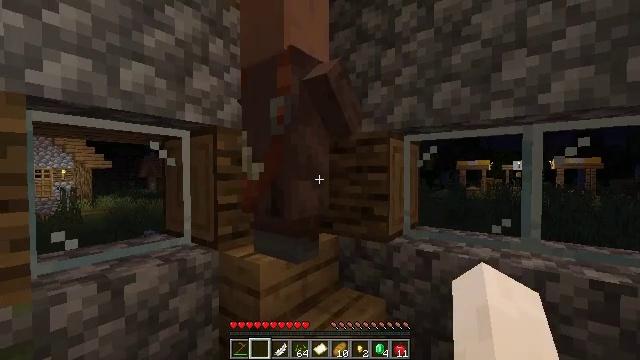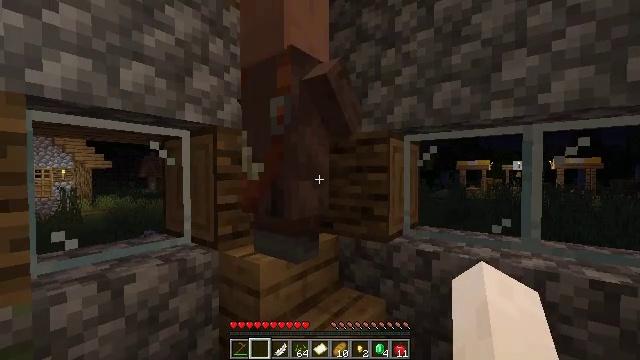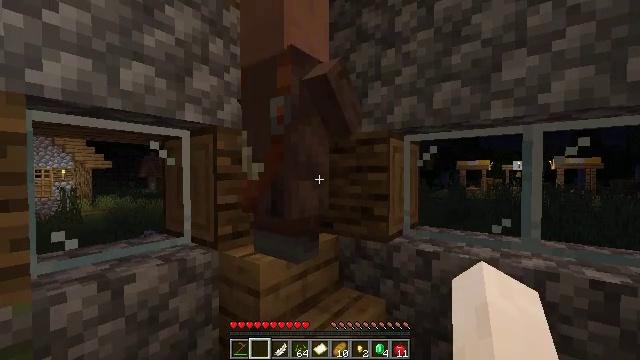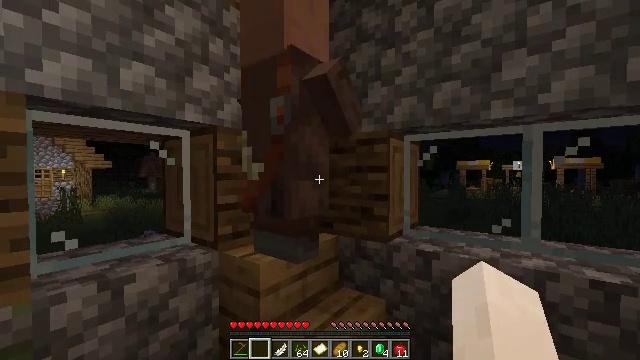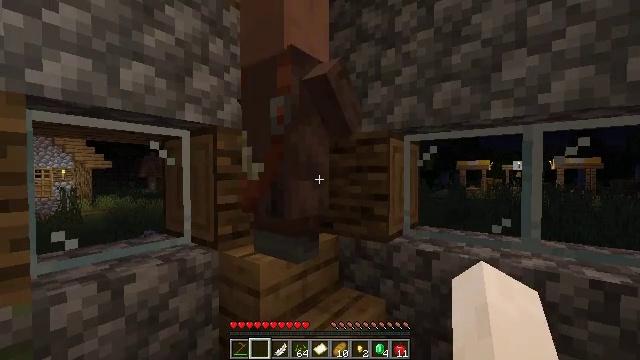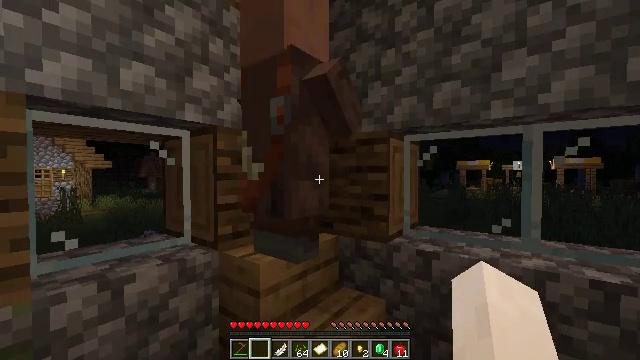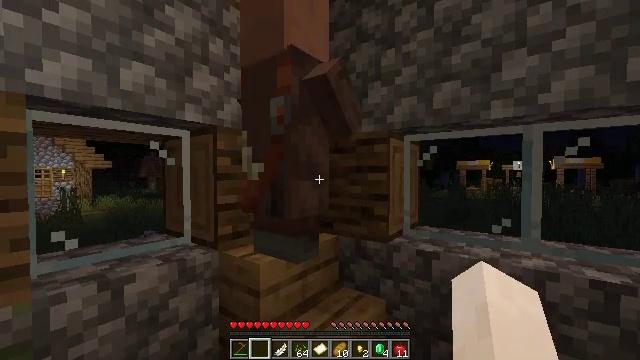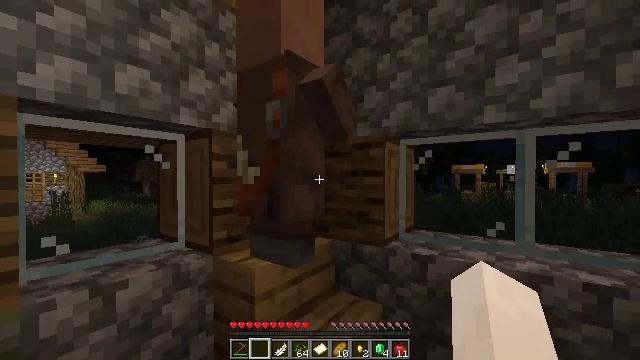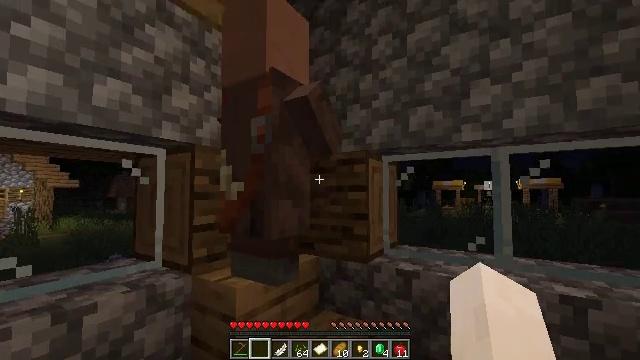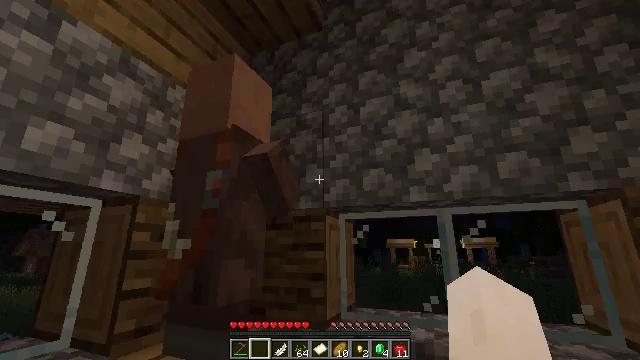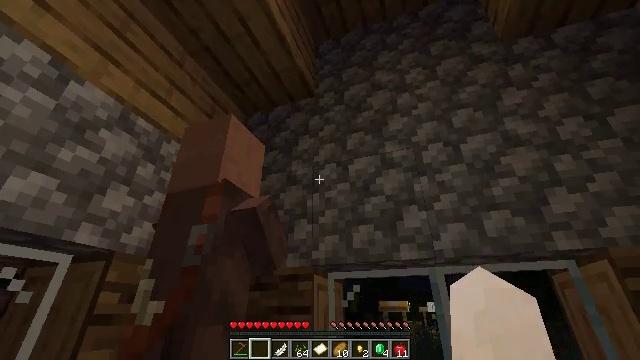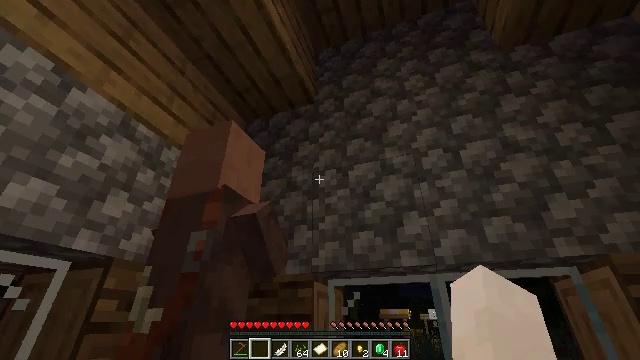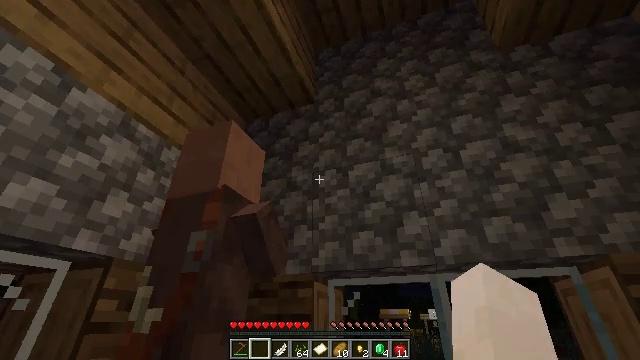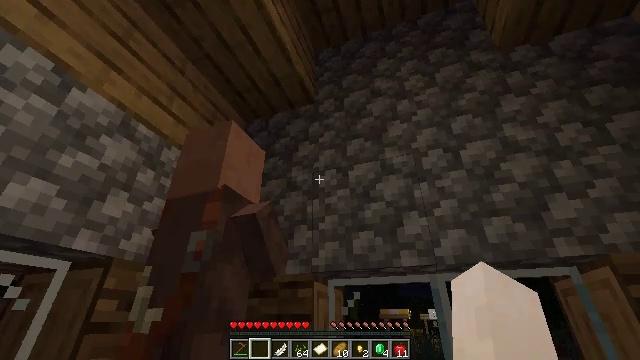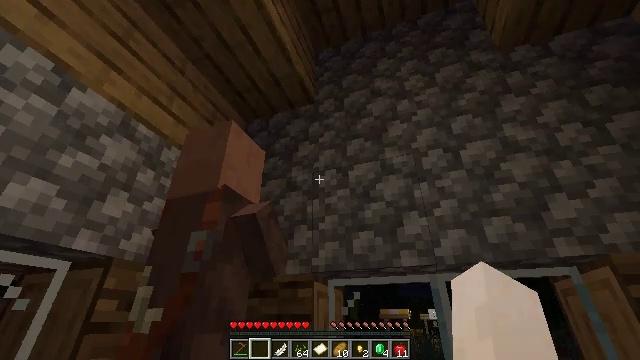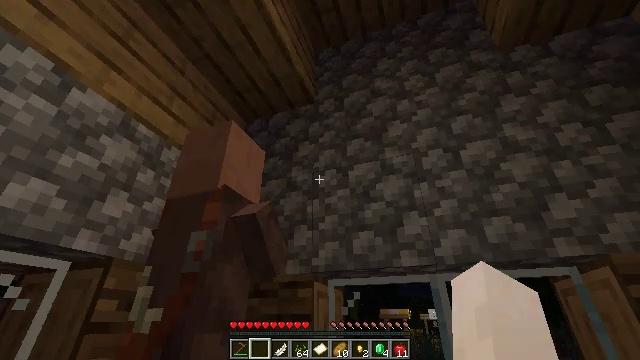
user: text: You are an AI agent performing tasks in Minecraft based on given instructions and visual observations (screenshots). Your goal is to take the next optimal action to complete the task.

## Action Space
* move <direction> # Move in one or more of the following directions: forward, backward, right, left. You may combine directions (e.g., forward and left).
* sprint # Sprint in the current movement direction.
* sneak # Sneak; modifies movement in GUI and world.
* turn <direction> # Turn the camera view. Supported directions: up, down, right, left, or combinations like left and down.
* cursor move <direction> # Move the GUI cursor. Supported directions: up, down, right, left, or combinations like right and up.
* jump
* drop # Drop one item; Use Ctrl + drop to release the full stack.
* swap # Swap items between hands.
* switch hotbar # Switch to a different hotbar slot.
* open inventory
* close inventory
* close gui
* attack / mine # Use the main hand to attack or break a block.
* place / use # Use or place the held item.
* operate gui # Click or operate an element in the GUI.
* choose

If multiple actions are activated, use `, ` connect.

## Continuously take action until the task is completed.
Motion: motion action
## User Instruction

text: Attack the oak door to gather it.
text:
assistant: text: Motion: no_op
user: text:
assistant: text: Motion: no_op
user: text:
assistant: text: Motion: no_op
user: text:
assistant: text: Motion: no_op
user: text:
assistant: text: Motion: no_op
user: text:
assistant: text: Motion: no_op
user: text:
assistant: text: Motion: no_op
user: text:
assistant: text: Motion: turn right and up
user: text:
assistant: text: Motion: turn right and up
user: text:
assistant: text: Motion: turn right and up
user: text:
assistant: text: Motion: turn up
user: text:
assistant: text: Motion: no_op
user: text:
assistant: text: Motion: no_op
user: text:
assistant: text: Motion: no_op
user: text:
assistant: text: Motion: no_op
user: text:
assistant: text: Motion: no_op
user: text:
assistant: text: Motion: no_op
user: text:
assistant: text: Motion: turn right and down
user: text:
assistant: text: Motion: turn right and down
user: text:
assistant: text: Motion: turn right and down
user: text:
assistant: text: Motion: turn right and down
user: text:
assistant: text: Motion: no_op
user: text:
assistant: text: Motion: no_op
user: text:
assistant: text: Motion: no_op
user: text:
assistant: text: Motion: use / place
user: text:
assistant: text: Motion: use / place
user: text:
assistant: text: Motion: use / place
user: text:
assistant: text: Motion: use / place
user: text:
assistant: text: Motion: no_op
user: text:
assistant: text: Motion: no_op